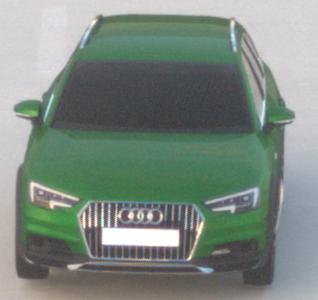
Make: Audi
Model: A4 Allroad 45 TFSI
Detailed model: A4 (B9) allroad
Model produced from: 2019/02
Model produced until: 2019/05
Doors: 5
Color: green
Road condition: dry road
Daytime: sunrise or sunset
Contrast: medium contrast